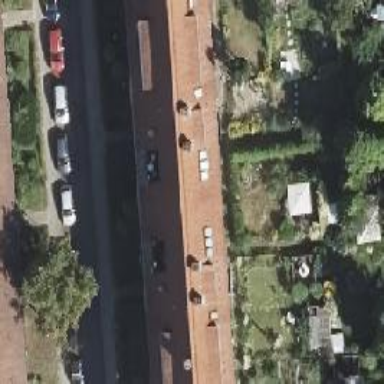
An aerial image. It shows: Apartment building with hipped roof.